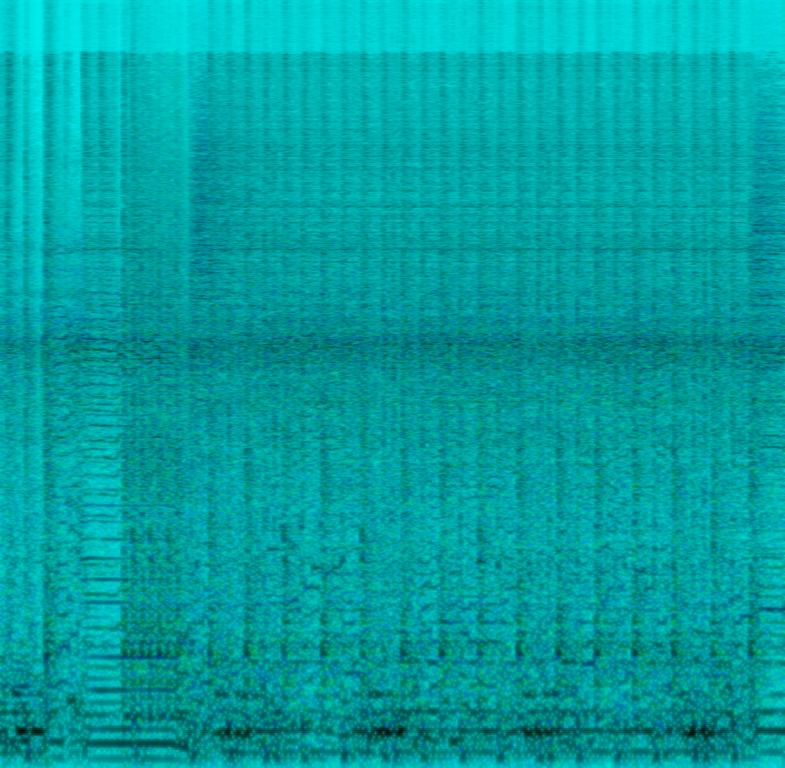
This is the recording of a gear showcase. There is a male voice advertising an effect amp. The distorted electric guitar is playing a crunchy-sounding riff with the added effect of the chorus amp. The atmosphere is hard-hitting. Some parts of this recording could be used in heavy guitar samples for beat-making. Such parts could also work in sections of an advertisement jingle.